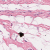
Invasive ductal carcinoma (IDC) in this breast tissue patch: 0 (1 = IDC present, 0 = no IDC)